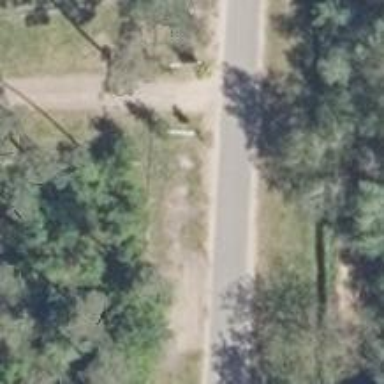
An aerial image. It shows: Alley classified as service road.